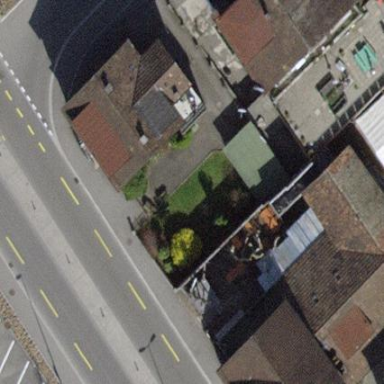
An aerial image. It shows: Building.